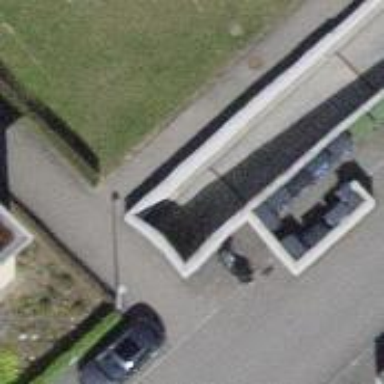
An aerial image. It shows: Parking entrance.